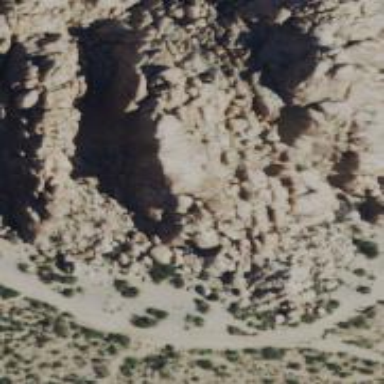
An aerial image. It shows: Cliff in nature.